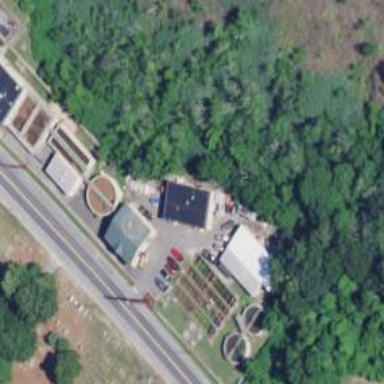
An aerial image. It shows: View of wastewater plant.